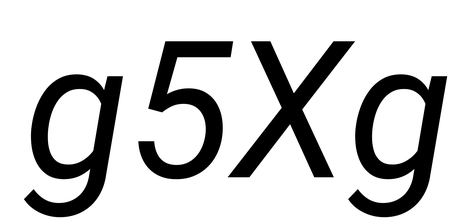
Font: Roboto-Italic_Italic